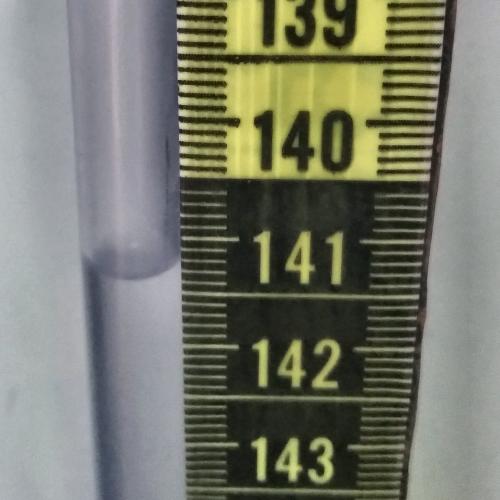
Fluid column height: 141.3 cm